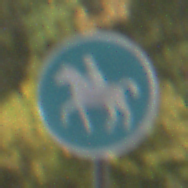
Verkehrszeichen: Reitweg
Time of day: MorningAfternoon
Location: Outdoor (Suburban)
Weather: Clear
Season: NotSpecified
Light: Natural